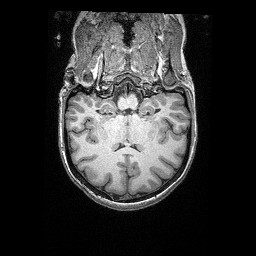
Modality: T1w
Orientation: sagittal
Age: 24
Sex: female
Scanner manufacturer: siemens
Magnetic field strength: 3 T
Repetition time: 2.4 s
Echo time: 0.03 s